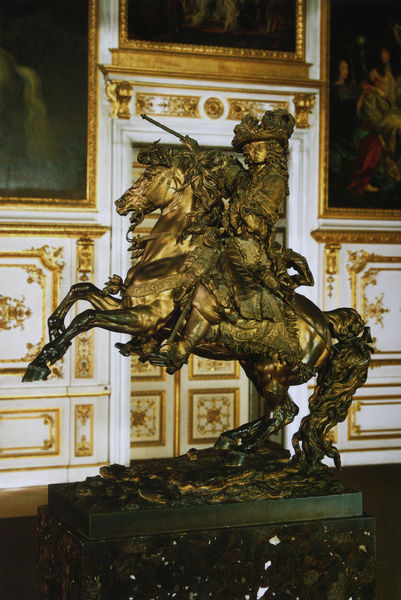
Titel: Reiterstatue des Sonnenkönigs Ludwig XVI. im Ochsenaugensaal (Salon de l'Œil-de-Bœuf) von Schloss Herrenchiemsee
Standort: Herrenchiemsee
Institution: Schloss Herrenchiemsee
Schlagwörter: weiß, sitzen, bewegung, hintergrund, holz, hut, tür, blick, schloss, ornament, alt, rahmen, sockel, stehen, schauen, spiegel, gold, innen, locken, pferd, reiter, skulptur, statue, beine, hufe, mähne, schweif, sprung, zaumzeug, bilder, stab, klein, material, könig, lanze, tafel, metall, bronze, plastik, plinthe, zeigen, foto, fotografie, photographie, denkmal, napoleon, degen, herrscher, hufen, photo, farbfoto, maul, nüstern, pfers, feldherr, zepter, standbild, galopp, monument, reiterstatue, aufbäumen, rahemn, hinterläufe, hinterbeine, hintergrunf, aufbäumend, huz, tischaufsatz, reitens, teigen